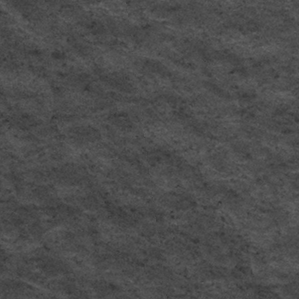
Label: frost